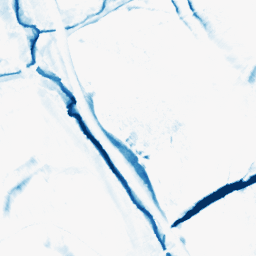
Category: morphological
Decomposition family: morphological_diamond
Decomposition parameters: operation: closing
radius: 10
Upsampling method: sinc_hamming
Upsampling parameters: scale: 2
kernel_size: 8
Upsampling scale: 2